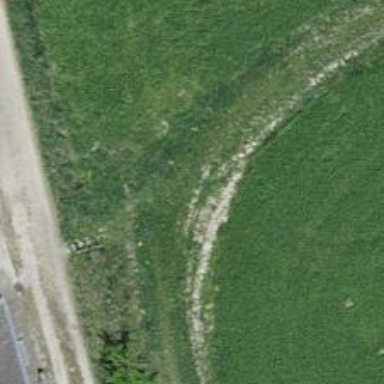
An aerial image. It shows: Staircase on grassy surface.